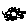
Label: sun